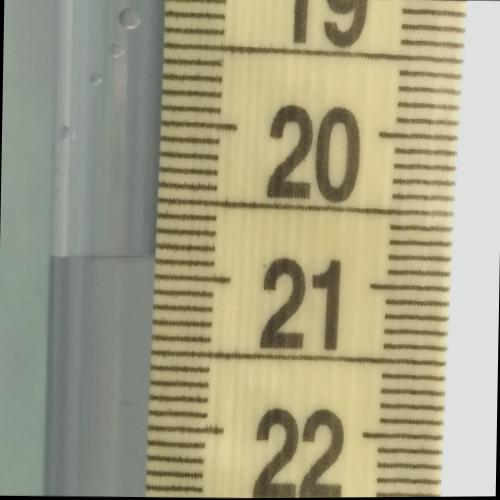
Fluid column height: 20.9 cm